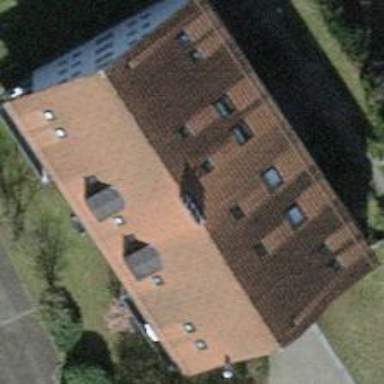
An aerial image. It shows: Gabled roof tile apartment building.